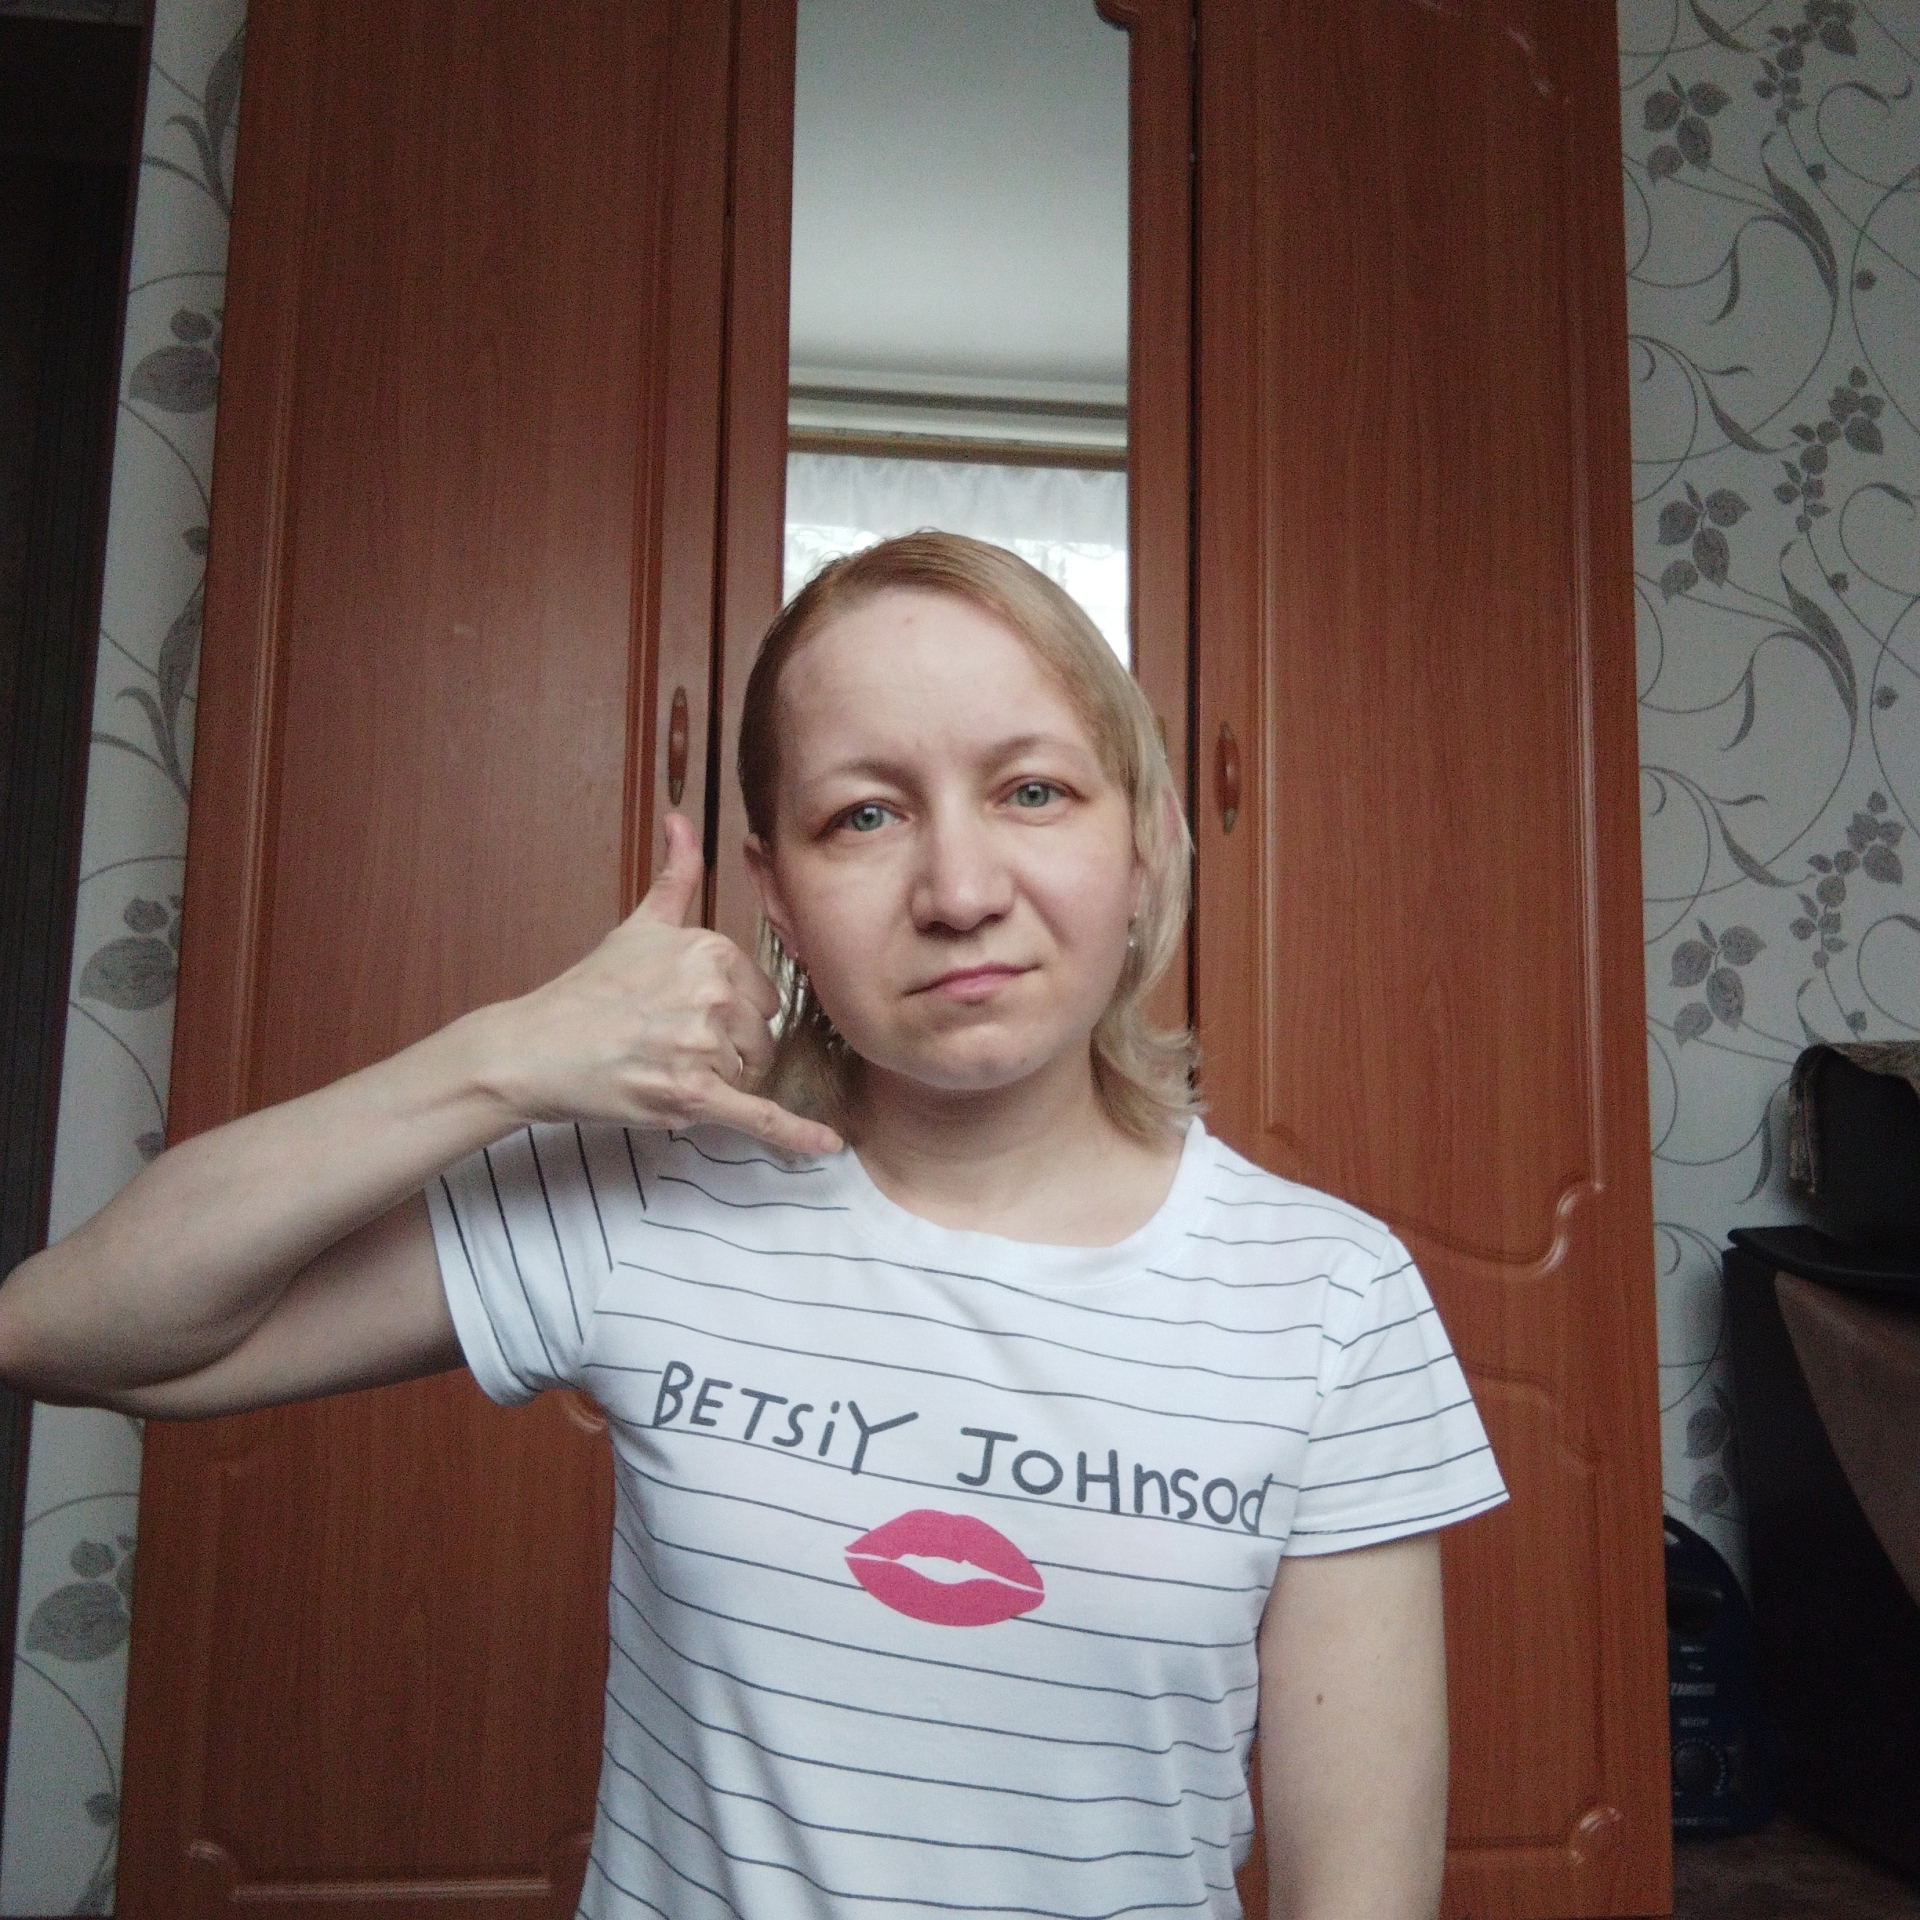
Label: clear